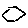
Label: hexagon